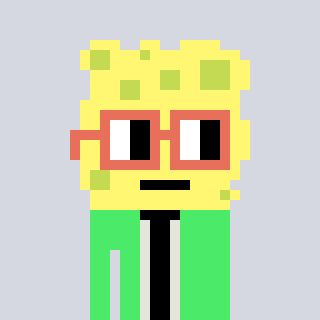
a pixel art character with square orange glasses, a sponge-shaped head and a teal-colored body on a cool background